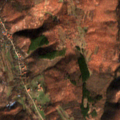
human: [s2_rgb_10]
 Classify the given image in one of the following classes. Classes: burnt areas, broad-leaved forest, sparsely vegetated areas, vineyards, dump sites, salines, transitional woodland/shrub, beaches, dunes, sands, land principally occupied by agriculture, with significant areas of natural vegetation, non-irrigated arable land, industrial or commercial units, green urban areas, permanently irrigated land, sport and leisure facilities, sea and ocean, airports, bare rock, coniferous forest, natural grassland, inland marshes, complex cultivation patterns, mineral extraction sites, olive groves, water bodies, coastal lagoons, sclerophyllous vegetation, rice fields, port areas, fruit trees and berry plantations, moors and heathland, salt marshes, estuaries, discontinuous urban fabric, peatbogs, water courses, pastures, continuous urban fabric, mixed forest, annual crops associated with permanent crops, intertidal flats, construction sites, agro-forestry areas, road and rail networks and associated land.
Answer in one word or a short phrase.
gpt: land principally occupied by agriculture, with significant areas of natural vegetation, broad-leaved forest, mixed forest, transitional woodland/shrub